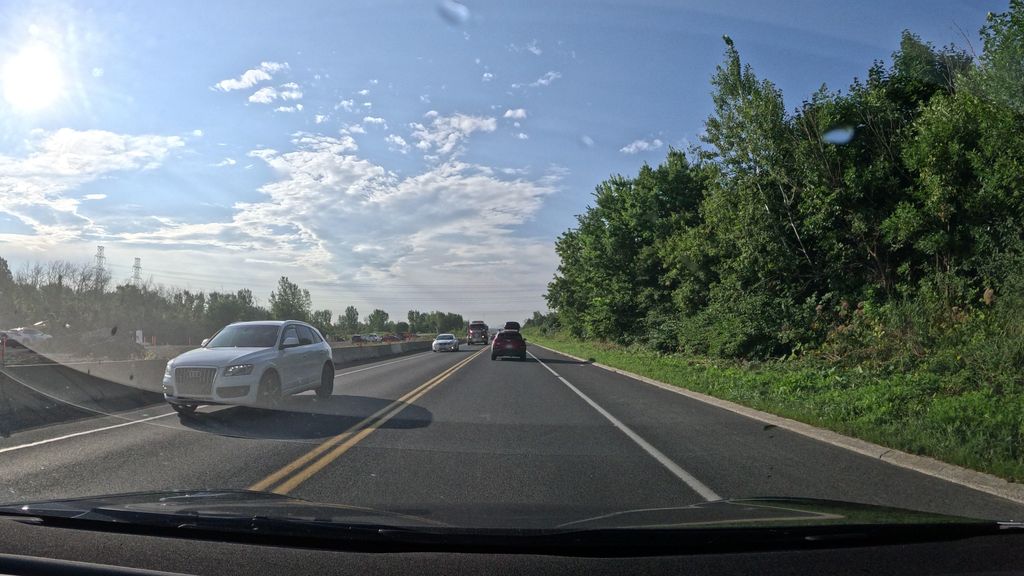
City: montreal